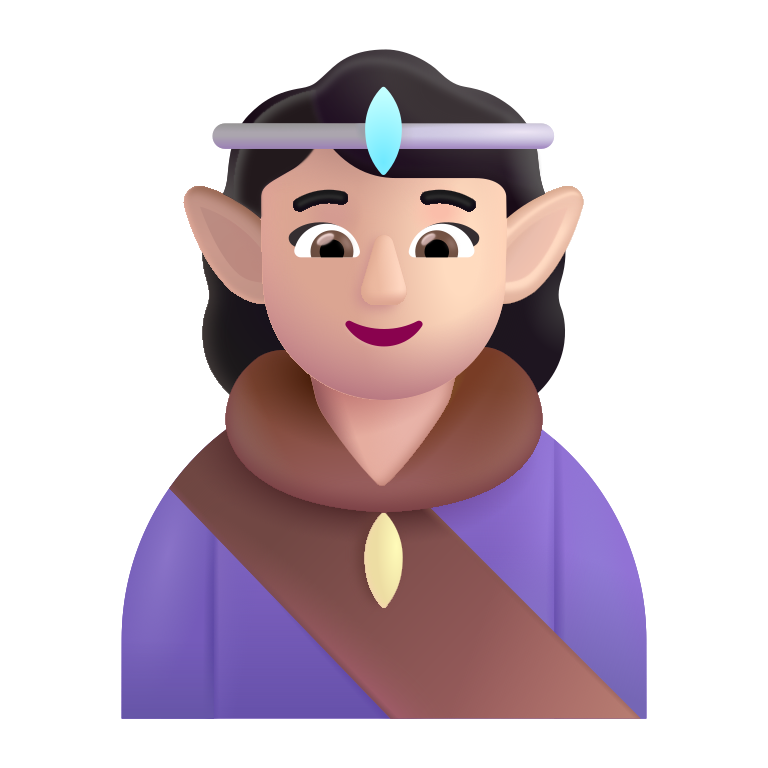
woman elf color light